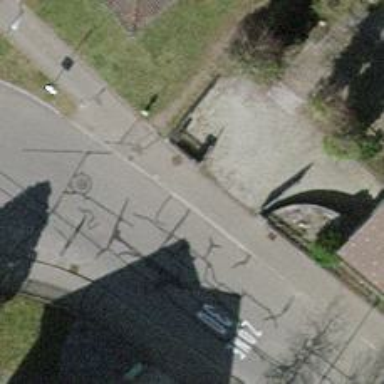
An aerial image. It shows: Asphalt sidewalk along the footway.